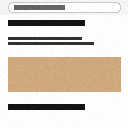
Screen state: on